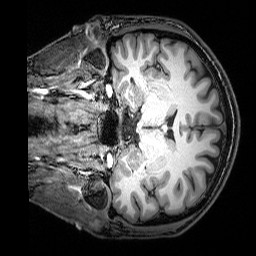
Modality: T1w
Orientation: coronal
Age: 28
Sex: male
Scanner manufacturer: siemens
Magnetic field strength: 3 T
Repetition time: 2.53 s
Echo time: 0.00388 s